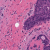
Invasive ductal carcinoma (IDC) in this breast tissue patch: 0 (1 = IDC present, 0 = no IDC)